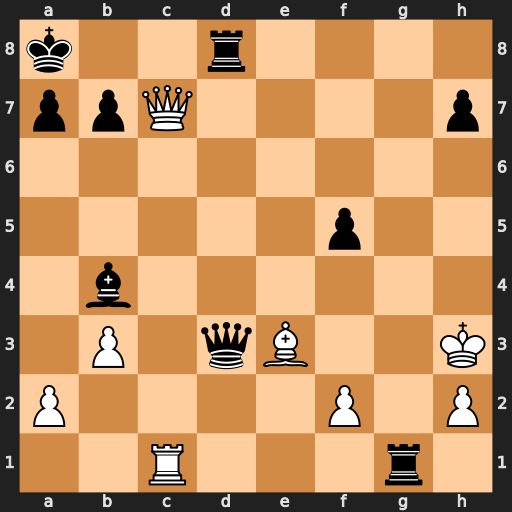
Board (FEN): k2r4/ppQ4p/8/5p2/1b6/1P1qB2K/P4P1P/2R3r1
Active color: w
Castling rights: -
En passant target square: -
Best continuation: Qc8+ Rxc8 Rxc8#